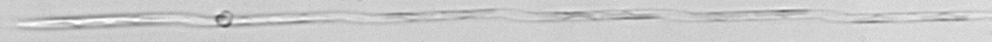
Label: Pseudo-nitzschia